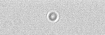
Label: camera_spot